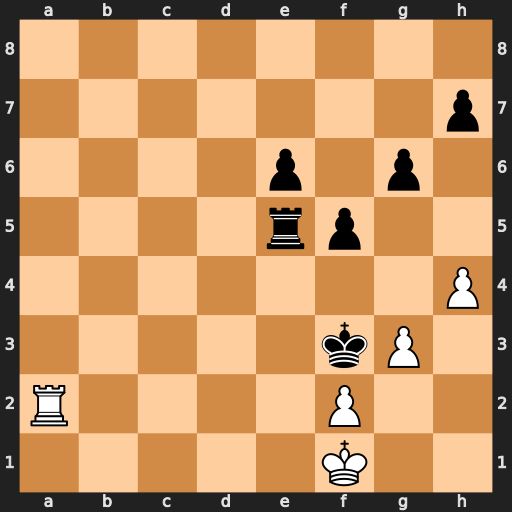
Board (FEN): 8/7p/4p1p1/4rp2/7P/5kP1/R4P2/5K2
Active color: w
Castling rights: -
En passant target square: -
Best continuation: Ra4 Re4 Ra3+ Kg4 f3+ Kxg3 fxe4+